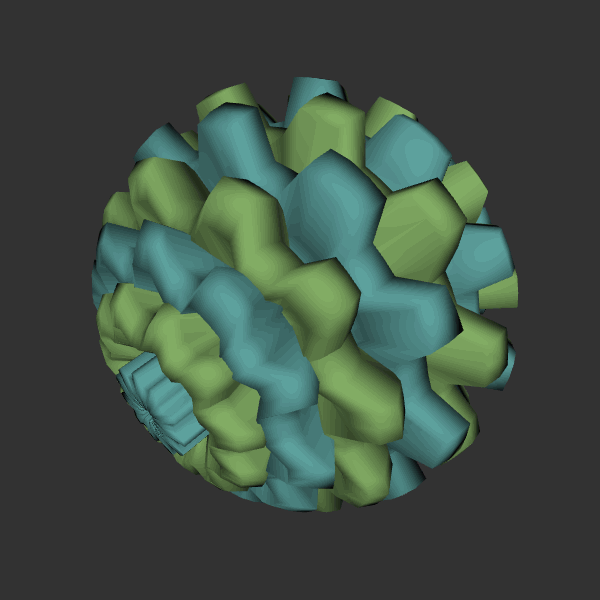
Background: dark